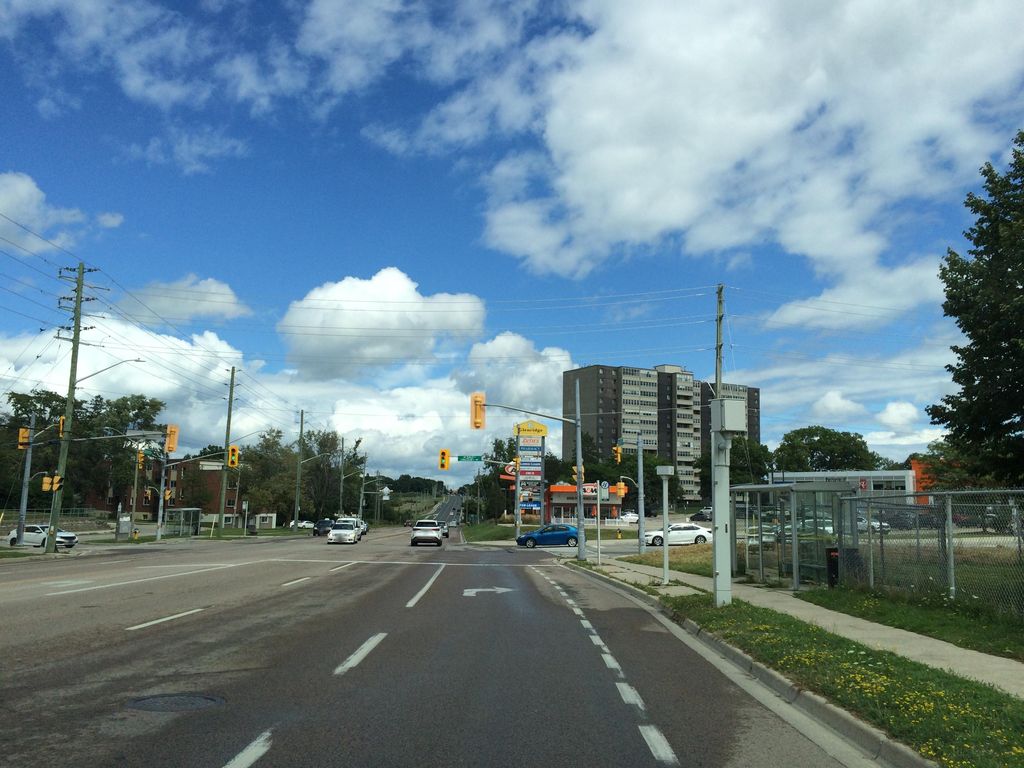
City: kitchener-waterloo